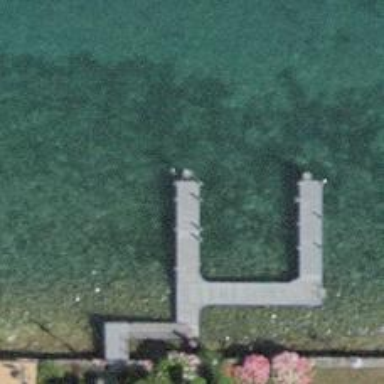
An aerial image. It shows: Man-made pier.